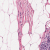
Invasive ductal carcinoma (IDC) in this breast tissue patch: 0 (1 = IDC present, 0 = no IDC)